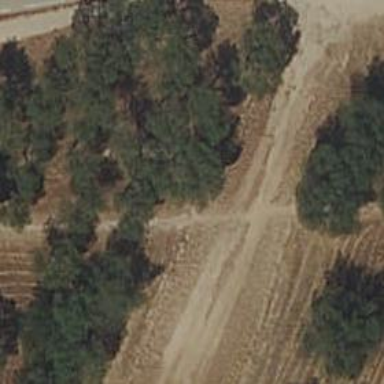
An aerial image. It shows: Compacted path road.